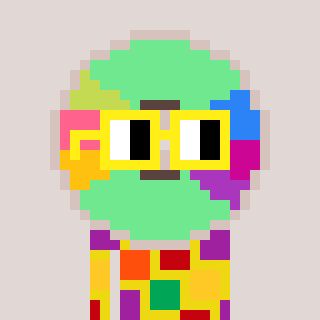
a pixel art character with square yellow glasses, a cd-shaped head and a yellow-colored body on a warm background